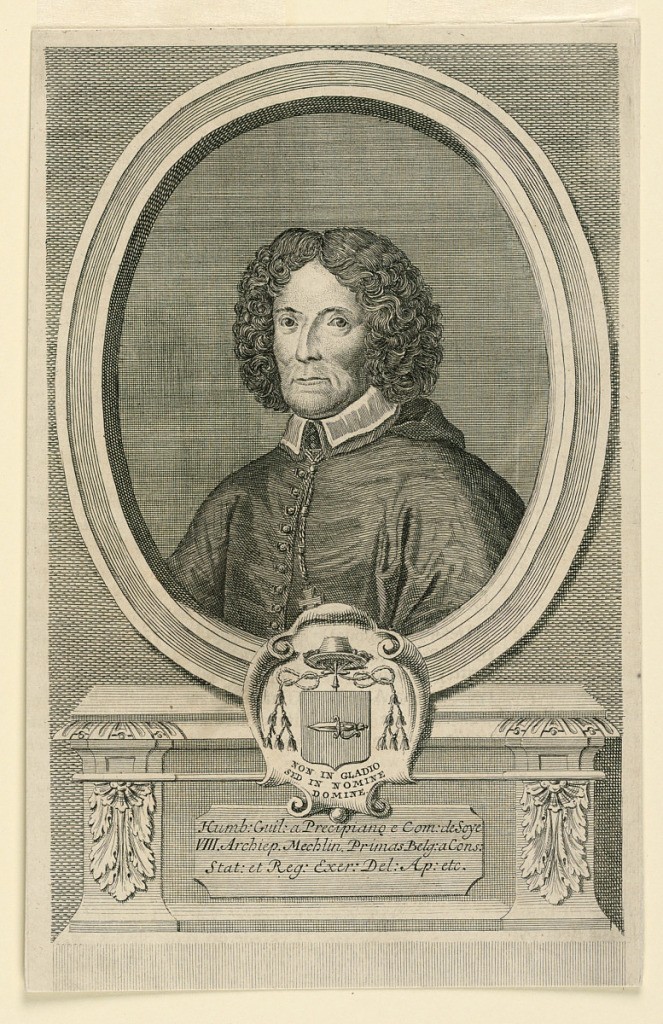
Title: Portrait of Humboh Guillaume, Archbishop of Mechlin
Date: ca. 1700-1730
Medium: Engraving on paper
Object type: Print
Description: Within an oval frame is the bust portrait of a cleric, wearing his curly hair long, parted in the middle. Below, his escutcheon and motto, and inscription.